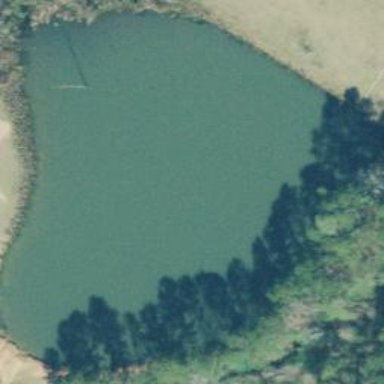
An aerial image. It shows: Reservoir of natural water.